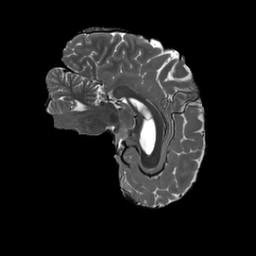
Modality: T2w
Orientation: sagittal
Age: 20
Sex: male
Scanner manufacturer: siemens
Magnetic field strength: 3 T
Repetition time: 3.2 s
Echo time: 0.566 s